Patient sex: M
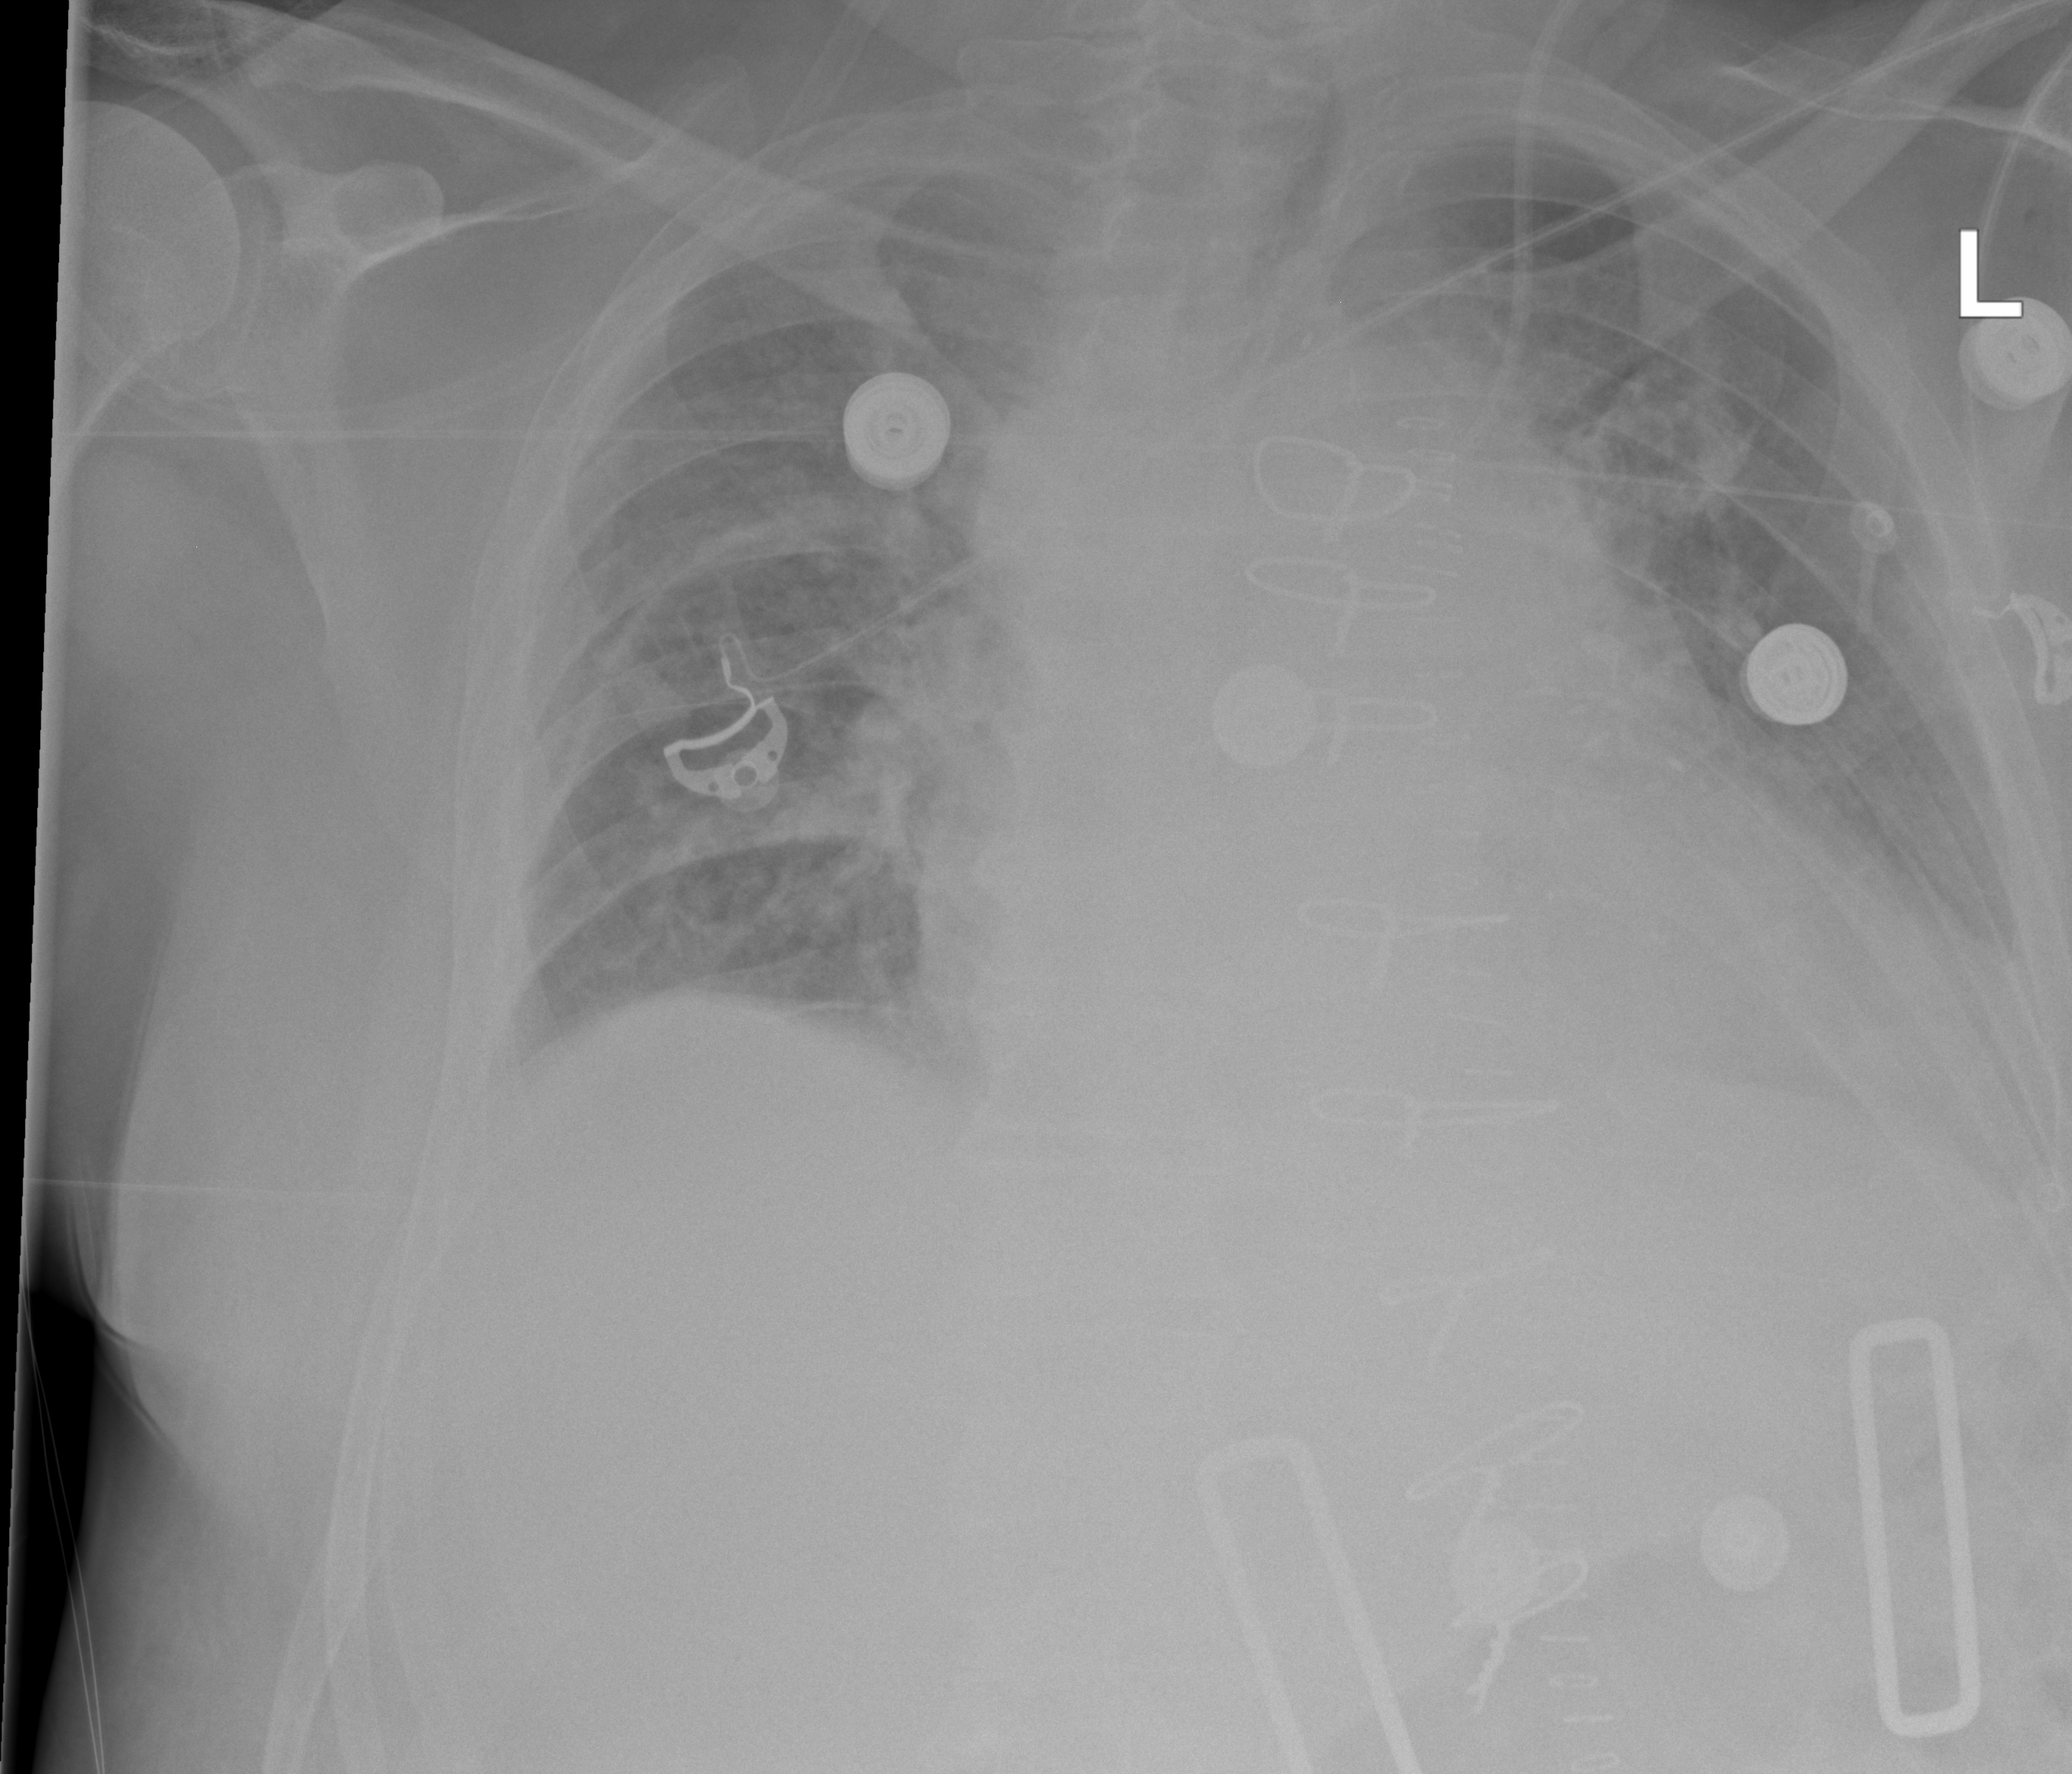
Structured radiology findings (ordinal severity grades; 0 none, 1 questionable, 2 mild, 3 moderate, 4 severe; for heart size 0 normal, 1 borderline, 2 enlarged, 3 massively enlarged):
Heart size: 2
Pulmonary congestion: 0
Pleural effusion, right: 0
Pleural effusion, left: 2
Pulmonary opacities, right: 0
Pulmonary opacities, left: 0
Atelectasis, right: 1
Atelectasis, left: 0